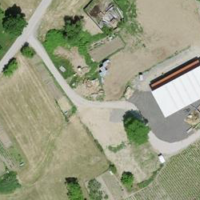
EUNIS habitat code: 40
Species observed at this site:
Onopordum acanthium